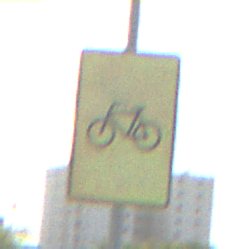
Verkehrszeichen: RadverkehrOhnePfeilsymbol
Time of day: MorningAfternoon
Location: Outdoor (Suburban)
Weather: PartlyCloudy
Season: NotSpecified
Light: Natural